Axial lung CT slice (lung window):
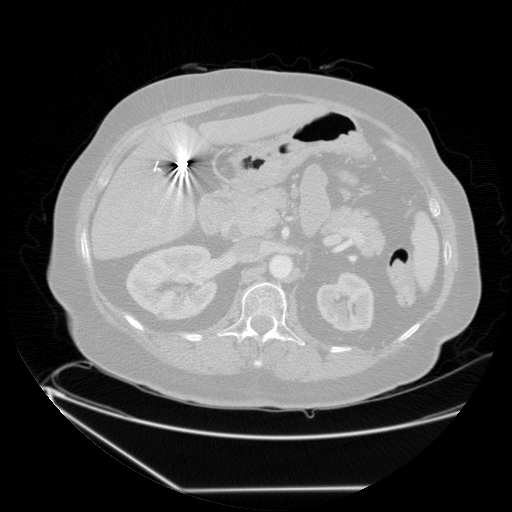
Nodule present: no